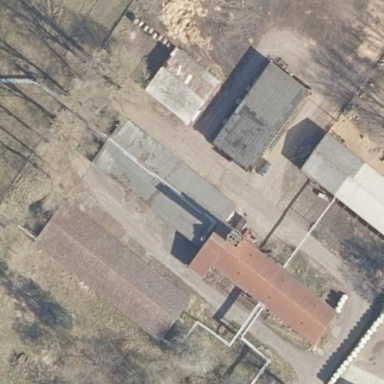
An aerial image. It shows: Service building with gabled roof.